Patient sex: M
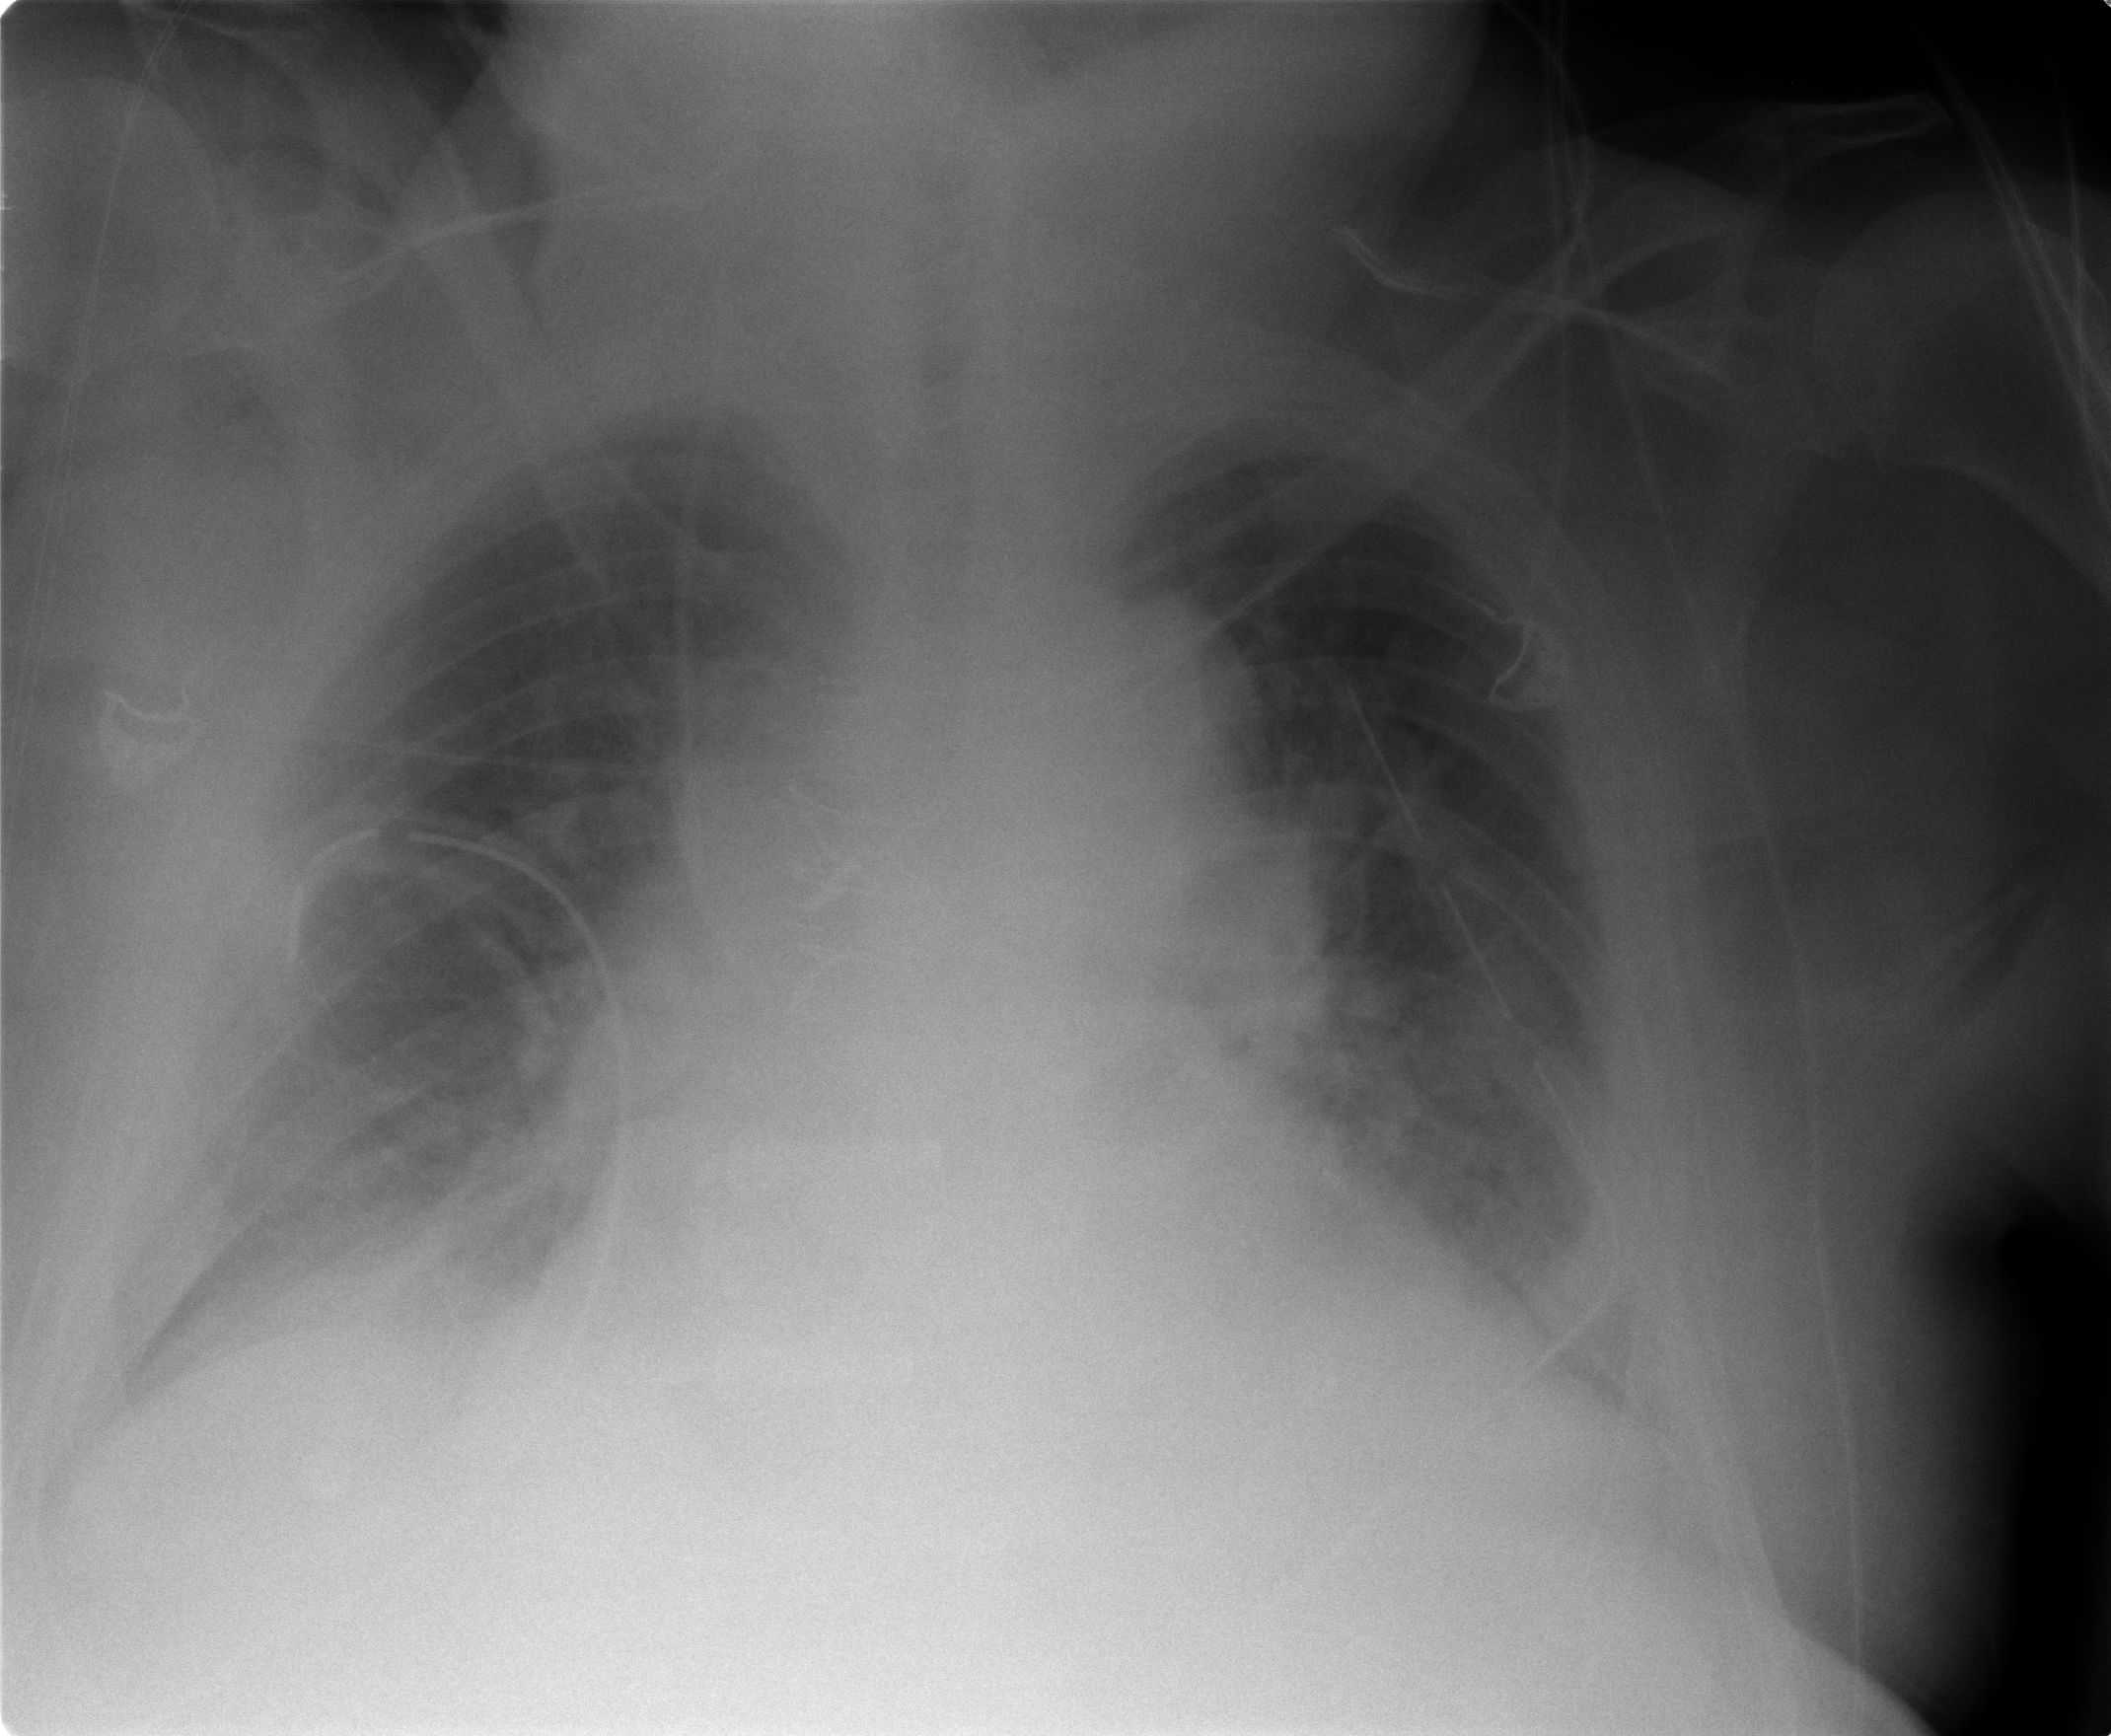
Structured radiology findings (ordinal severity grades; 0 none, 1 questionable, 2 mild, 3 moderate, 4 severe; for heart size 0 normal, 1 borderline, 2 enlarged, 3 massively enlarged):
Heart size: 2
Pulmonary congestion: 3
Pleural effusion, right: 2
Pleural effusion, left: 2
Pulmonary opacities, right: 0
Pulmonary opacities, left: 0
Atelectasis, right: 2
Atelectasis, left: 2